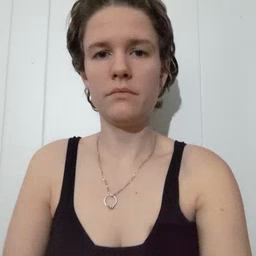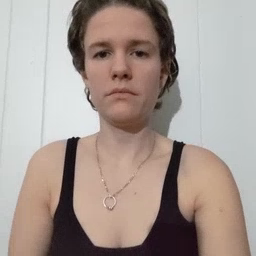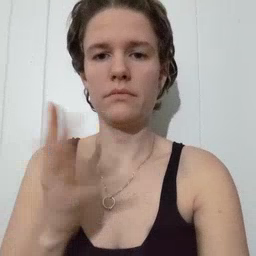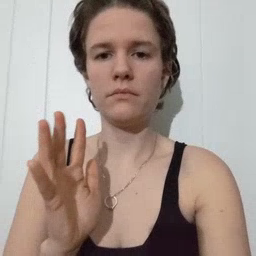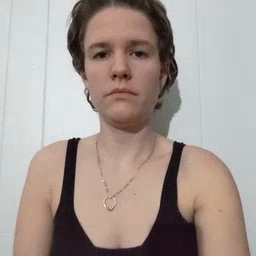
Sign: finish